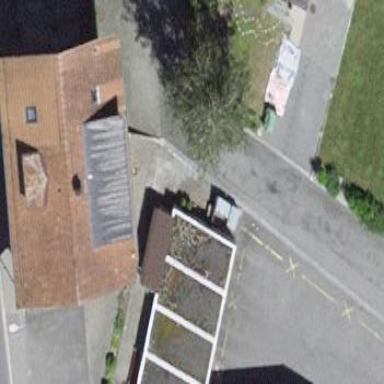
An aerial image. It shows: Garage.